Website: bh-photo
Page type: receipt
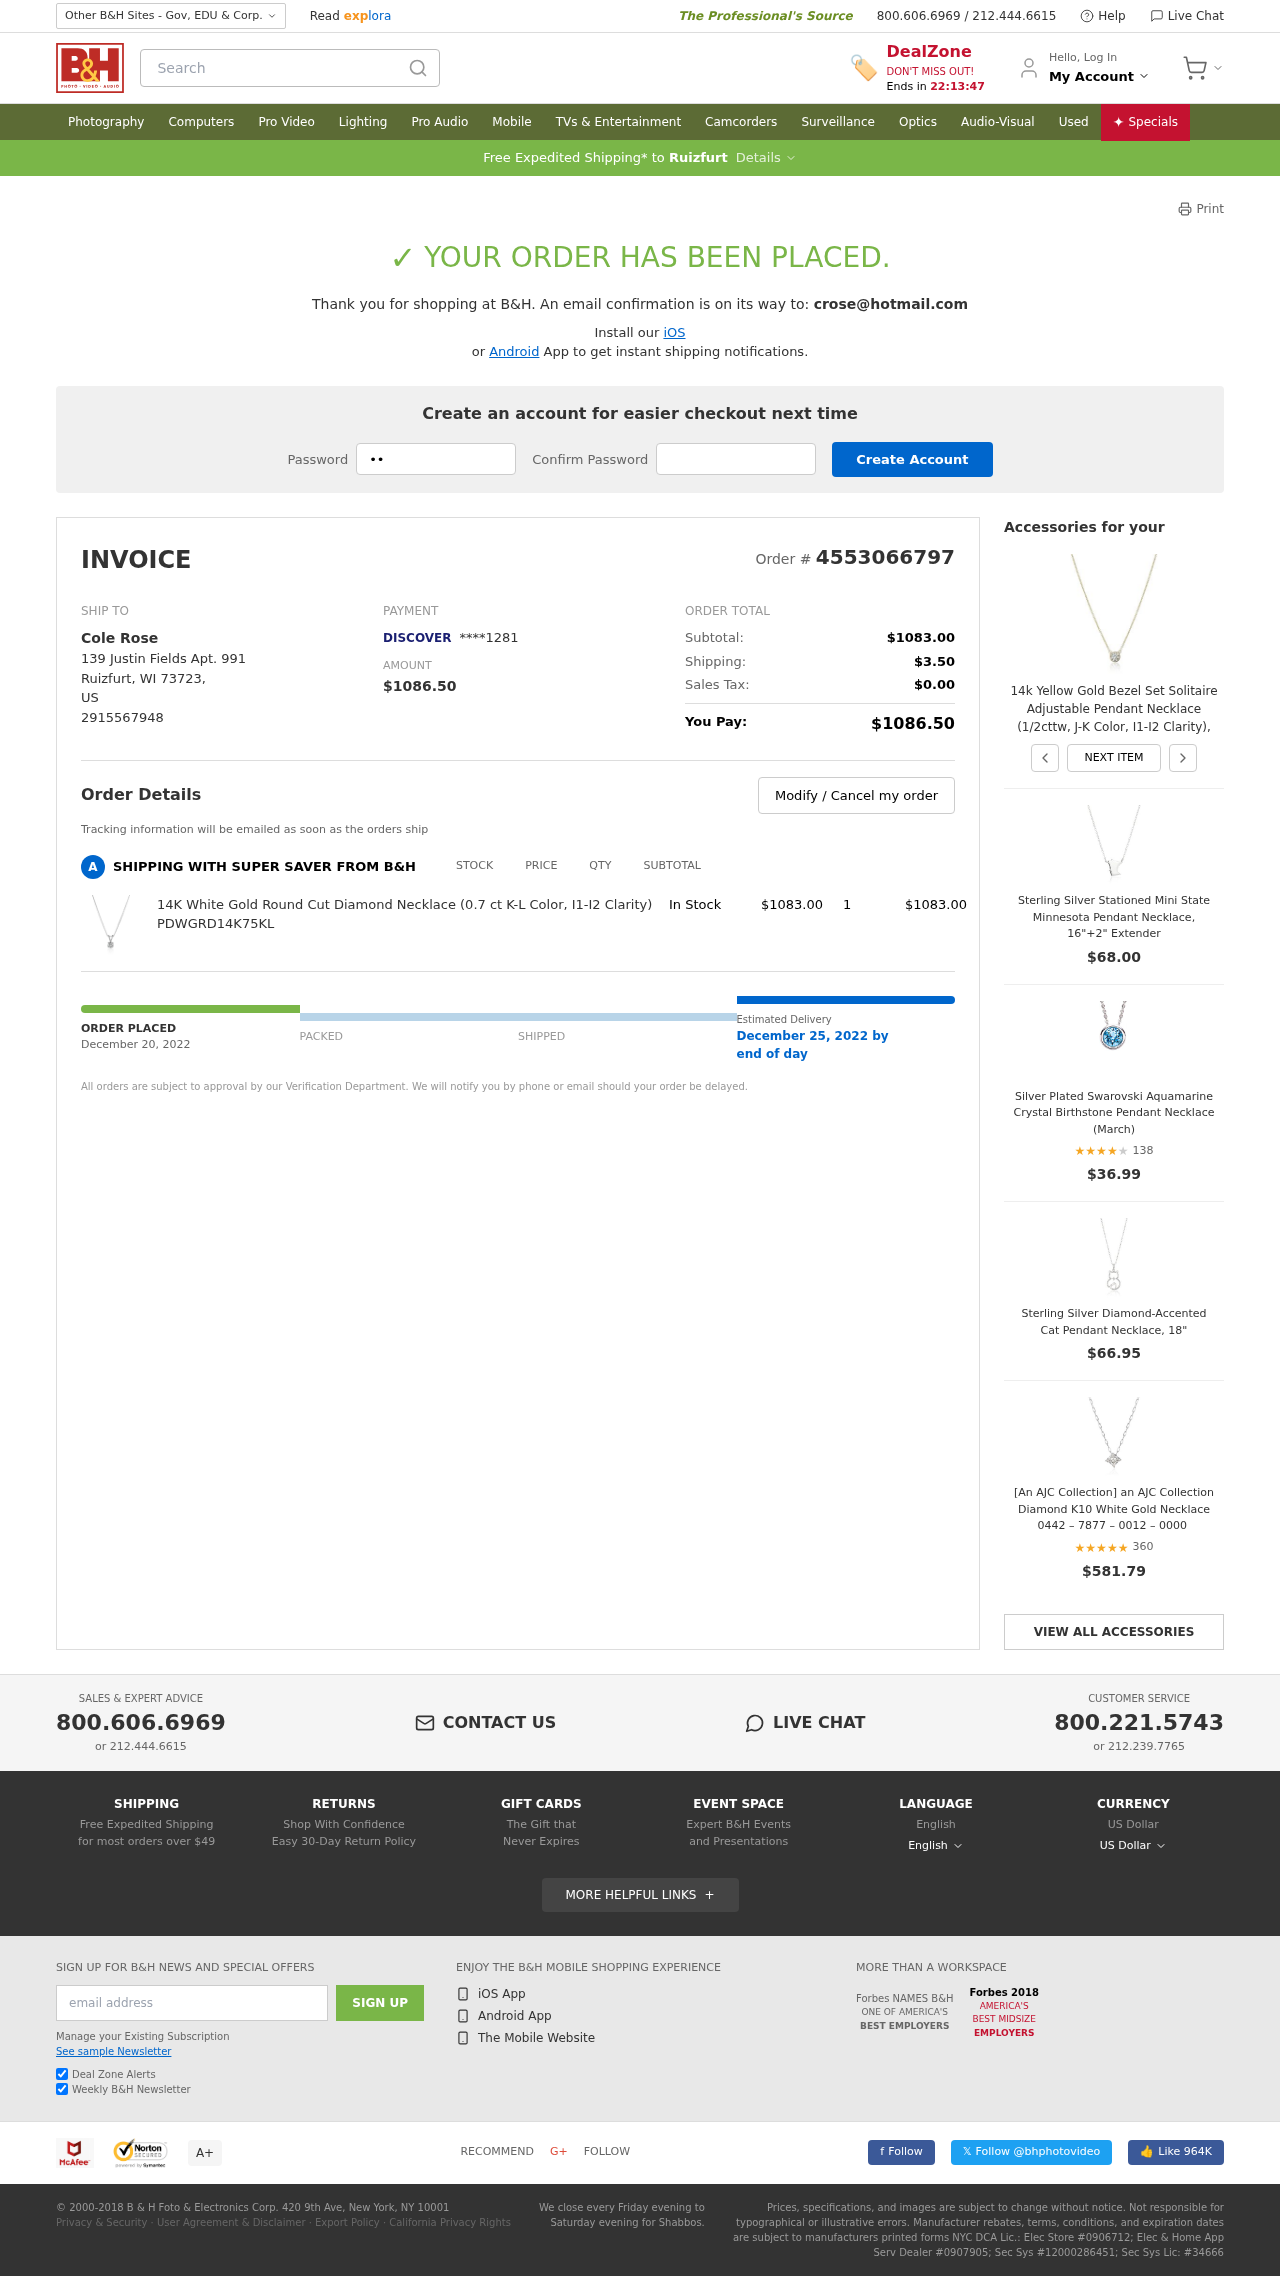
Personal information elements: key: PII_CARD_LAST4
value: ****1281
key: PII_CARD_TYPE
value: DISCOVER
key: PII_CITY
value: Ruizfurt
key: PII_COUNTRY_CODE
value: US
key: PII_EMAIL
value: crose@hotmail.com
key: PII_FULLNAME
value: Cole Rose
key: PII_PHONE
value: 2915567948
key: PII_POSTCODE
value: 73723
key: PII_STATE_ABBR
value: WI
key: PII_STREET
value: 139 Justin Fields Apt. 991
Product elements: key: PRODUCT1_NAME
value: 14K White Gold Round Cut Diamond Necklace (0.7 ct K-L Color, I1-I2 Clarity) PDWGRD14K75KL
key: PRODUCT1_PRICE
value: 1083
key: PRODUCT1_QUANTITY
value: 1
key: PRODUCT2_NAME
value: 14k Yellow Gold Bezel Set Solitaire Adjustable Pendant Necklace (1/2cttw, J-K Color, I1-I2 Clarity),
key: PRODUCT3_NAME
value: Sterling Silver Stationed Mini State Minnesota Pendant Necklace, 16"+2" Extender
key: PRODUCT3_PRICE
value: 68
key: PRODUCT4_NAME
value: Silver Plated Swarovski Aquamarine Crystal Birthstone Pendant Necklace (March)
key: PRODUCT4_NUM_RATINGS
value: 138
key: PRODUCT4_PRICE
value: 36.99
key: PRODUCT4_RATING
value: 3.6
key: PRODUCT5_NAME
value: Sterling Silver Diamond-Accented Cat Pendant Necklace, 18"
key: PRODUCT5_PRICE
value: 66.95
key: PRODUCT6_NAME
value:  [An AJC Collection] an AJC Collection Diamond K10 White Gold Necklace 0442 – 7877 – 0012 – 0000 
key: PRODUCT6_NUM_RATINGS
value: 360
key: PRODUCT6_PRICE
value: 581.79
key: PRODUCT6_RATING
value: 4.7
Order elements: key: ORDER_ID
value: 4553066797
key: ORDER_TOTAL
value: $1086.50
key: ORDER_SUBTOTAL
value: $1083.00
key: ORDER_SHIPPING_COST
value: $3.50
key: ORDER_TAX
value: $0.00
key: ORDER_DATE
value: December 20, 2022
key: ORDER_DELIVERY_DATE
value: December 25, 2022 by
Search elements: key: HEADER_SEARCH
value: Search